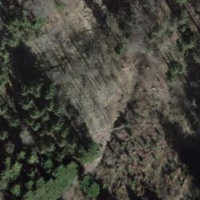
EUNIS habitat code: 44
Species observed at this site:
Trifolium pratense